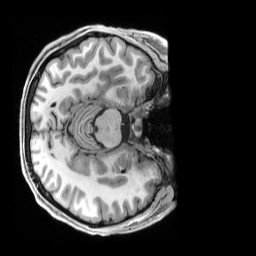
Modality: T1w
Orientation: axial
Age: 26
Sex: male
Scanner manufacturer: siemens
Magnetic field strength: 3 T
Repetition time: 2.5 s
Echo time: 0.00296 s